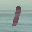
Label: 1